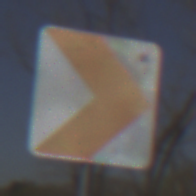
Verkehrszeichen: RichtungstafelnInKurvenKleinLinks
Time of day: Midday
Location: Outdoor (Nature)
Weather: Clear
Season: NotSpecified
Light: Natural